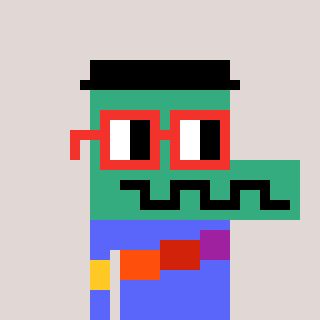
a pixel art character with square red glasses, a crocodile-shaped head and a purple-colored body on a warm background